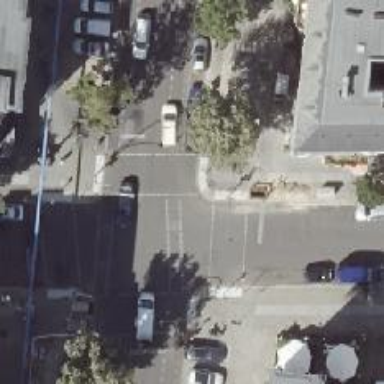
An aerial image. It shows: Road with traffic signals for signaling.